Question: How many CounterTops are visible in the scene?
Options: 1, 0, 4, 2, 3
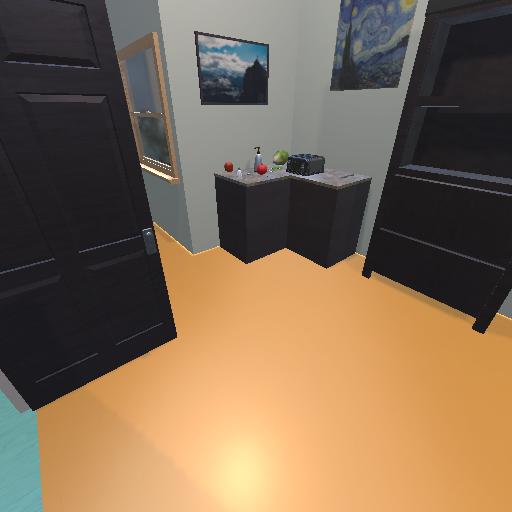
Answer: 1